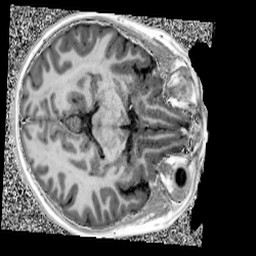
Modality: UNIT1
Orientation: axial
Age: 12
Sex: male
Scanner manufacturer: siemens
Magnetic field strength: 3 T
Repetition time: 4 s
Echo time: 0.00299 s